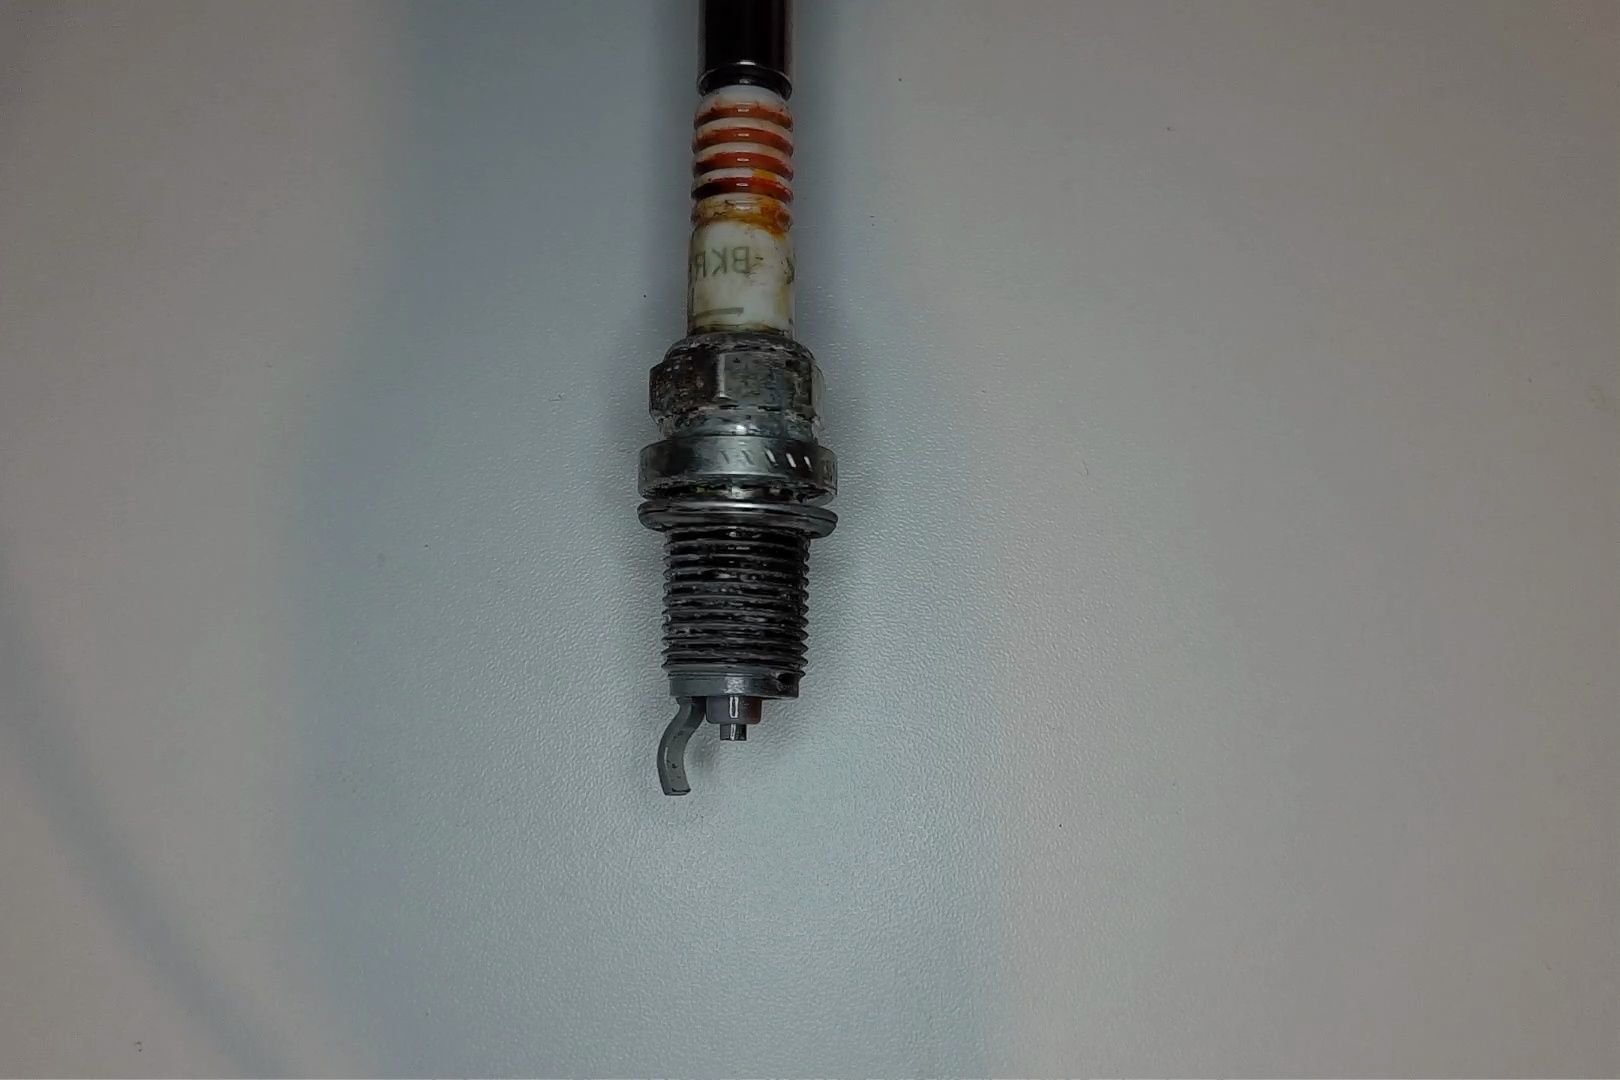
Label: anomaly